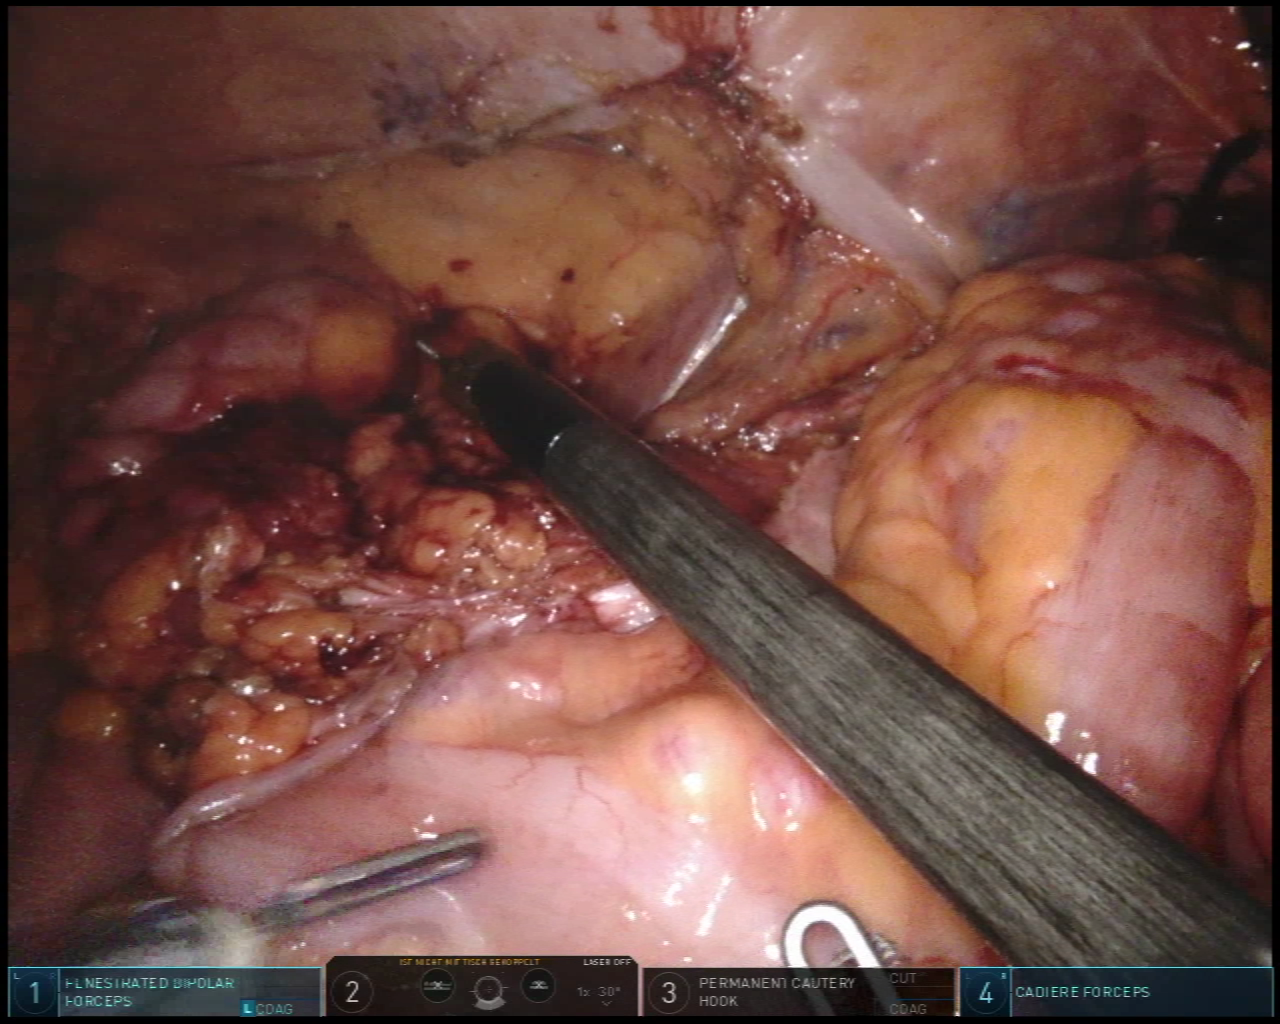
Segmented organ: ureter
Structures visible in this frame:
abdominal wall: yes
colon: yes
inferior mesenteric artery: no
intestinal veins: no
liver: no
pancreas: no
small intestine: no
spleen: no
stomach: no
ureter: yes
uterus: no
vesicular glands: no